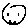
Label: smiley face